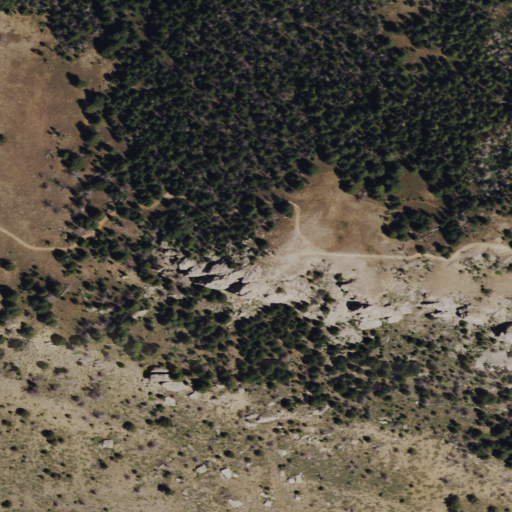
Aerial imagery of mountain in Wyoming named Fairfield Hill containing shrub, evergreen forest, and grassland